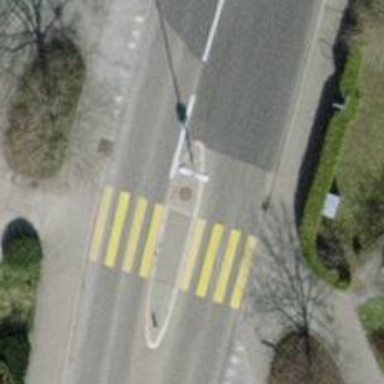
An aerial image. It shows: Marked crossing on footway.